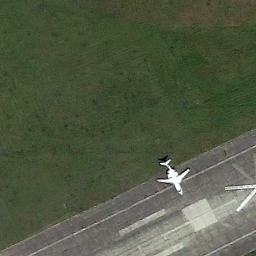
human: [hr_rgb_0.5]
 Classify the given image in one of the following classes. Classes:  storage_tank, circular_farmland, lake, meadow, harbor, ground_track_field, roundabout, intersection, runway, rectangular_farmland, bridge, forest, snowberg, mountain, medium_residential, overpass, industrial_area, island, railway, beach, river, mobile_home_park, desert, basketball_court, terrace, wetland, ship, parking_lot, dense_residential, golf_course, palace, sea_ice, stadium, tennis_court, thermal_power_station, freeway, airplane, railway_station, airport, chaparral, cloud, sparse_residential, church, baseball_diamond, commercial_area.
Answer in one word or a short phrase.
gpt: airplane